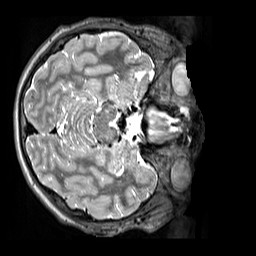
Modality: T2w
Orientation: axial
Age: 13
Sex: male
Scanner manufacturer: siemens
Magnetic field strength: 3 T
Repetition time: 3.2 s
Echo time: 0.408 s